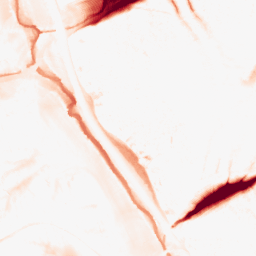
Category: morphological
Decomposition family: tophat
Decomposition parameters: size: 20
mode: black
Upsampling method: edge_directed
Upsampling parameters: scale: 4
Upsampling scale: 4